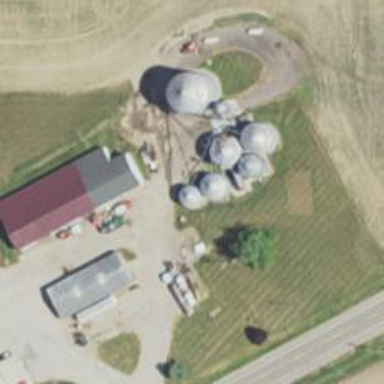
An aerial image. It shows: Silo.